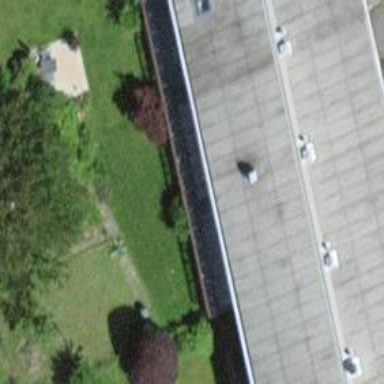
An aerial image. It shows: Simple house.